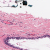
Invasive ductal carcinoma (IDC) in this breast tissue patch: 0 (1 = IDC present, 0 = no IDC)